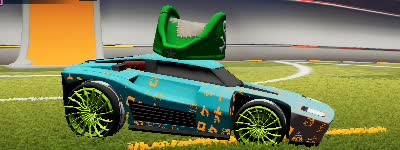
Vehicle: breakout